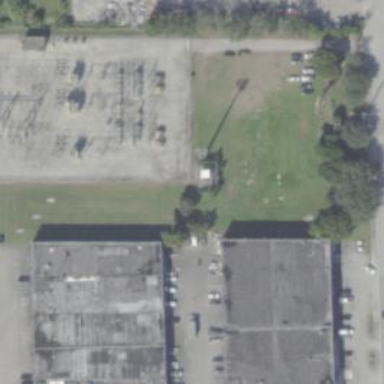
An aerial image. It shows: Outdoor power substation surrounded by fence. The substation is specifically for distribution purposes.